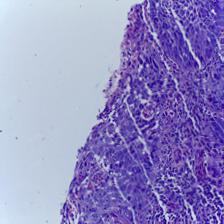
Diagnosis: OSCC